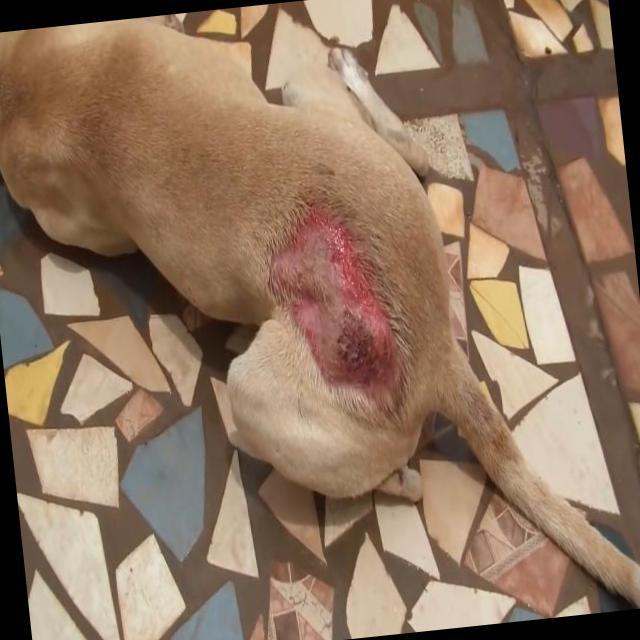
Canine dermatitis — inflammation of the skin presenting with erythema, pruritus, papules, and excoriation. May be allergic, contact, or atopic in origin.